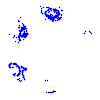
Particle: kaon